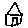
Label: house